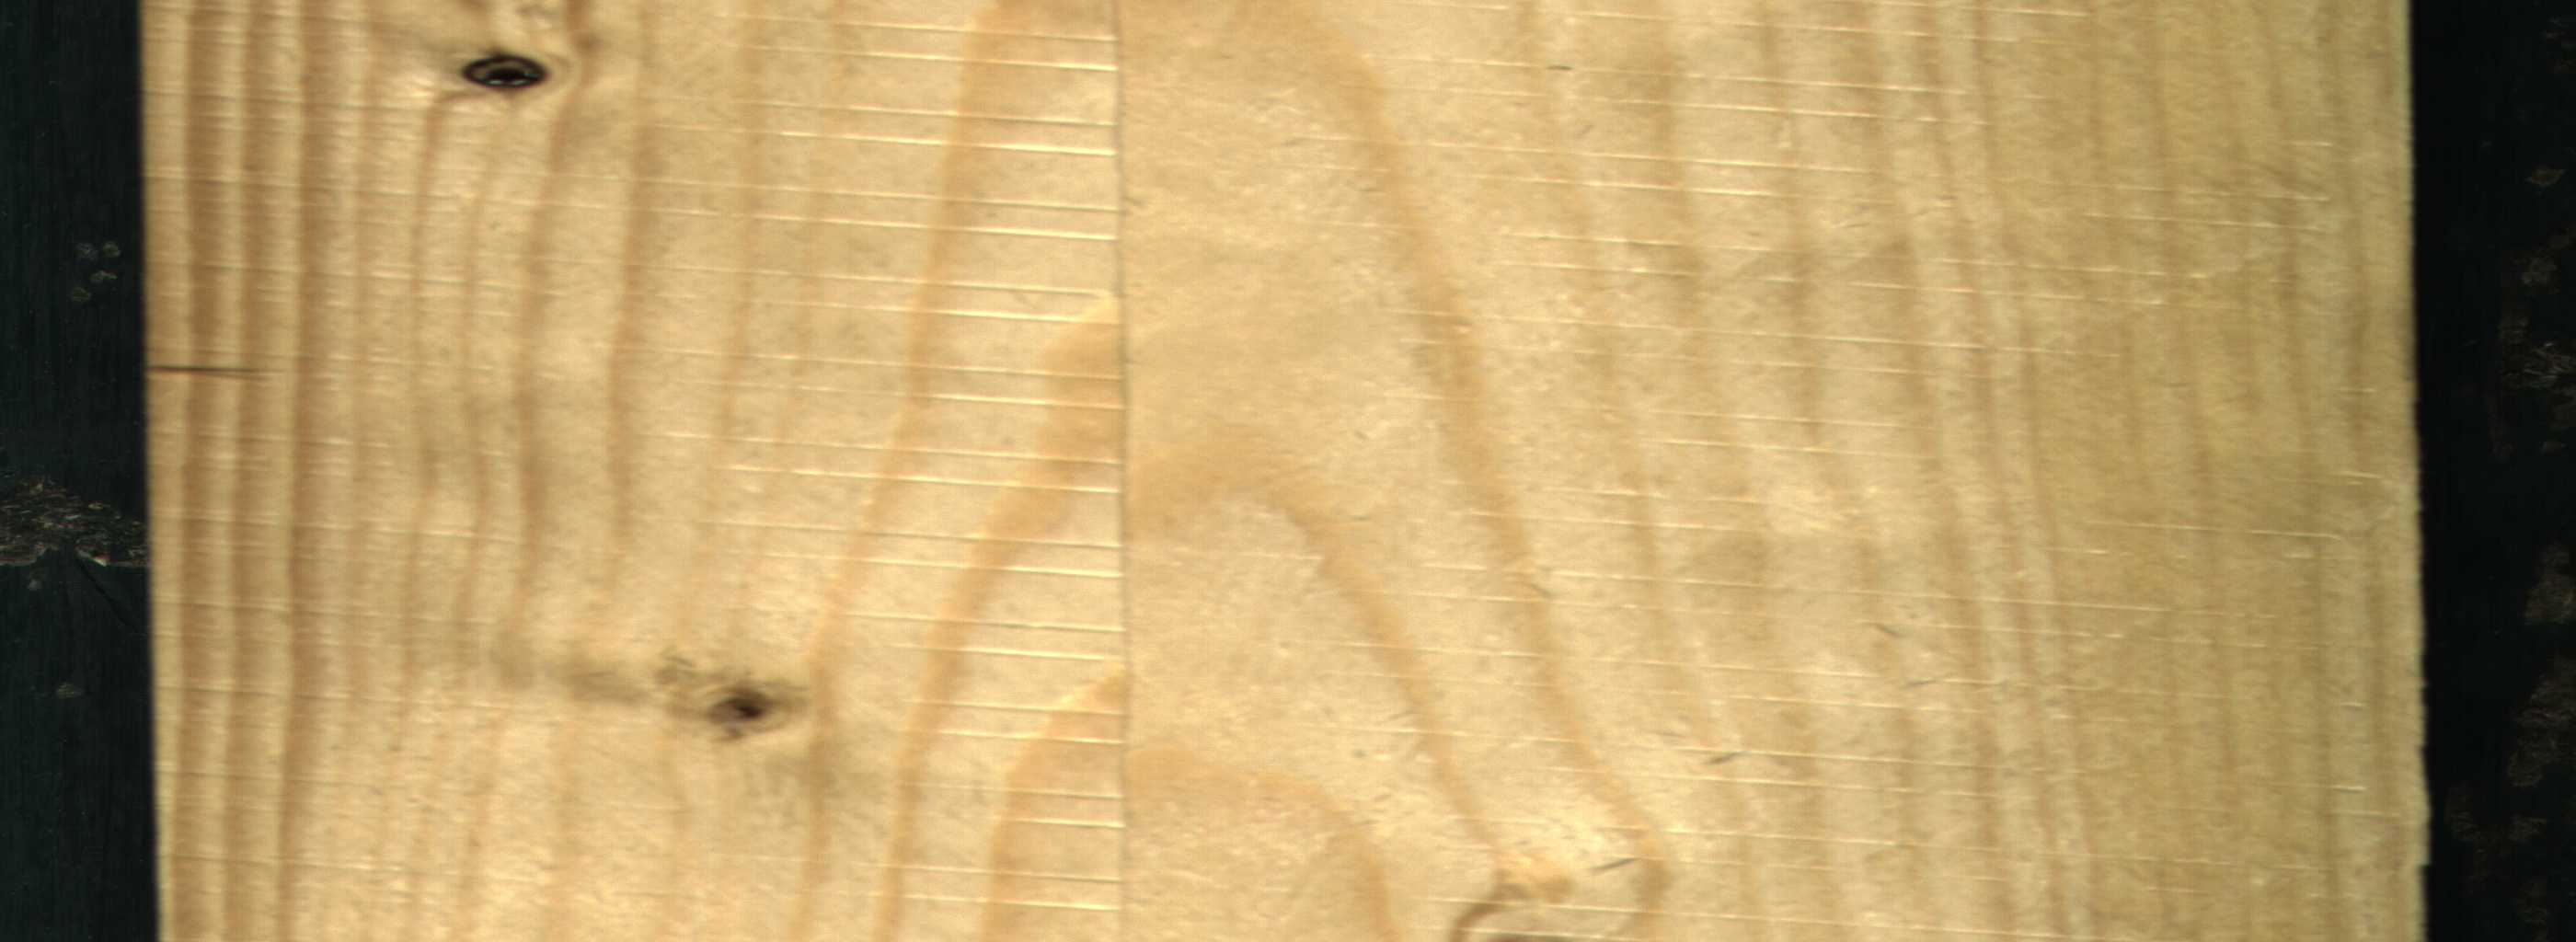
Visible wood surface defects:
Dead_Knot
Live_Knot